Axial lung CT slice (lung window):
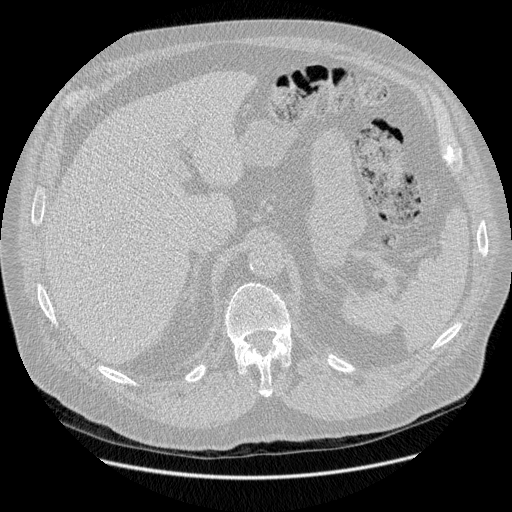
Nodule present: no